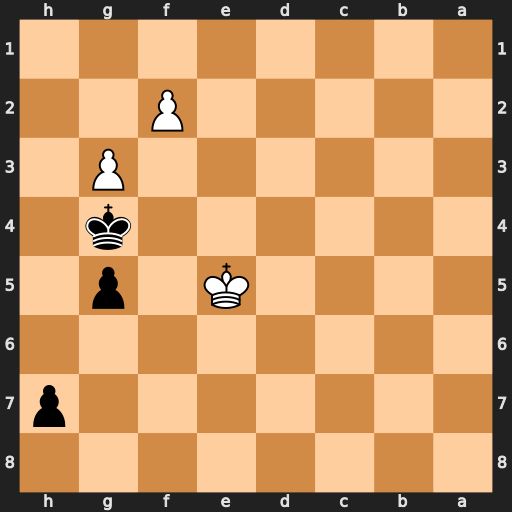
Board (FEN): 8/7p/8/4K1p1/6k1/6P1/5P2/8
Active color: b
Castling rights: -
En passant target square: -
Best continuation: Kf3 Kf5 h6 g4 Kxf2